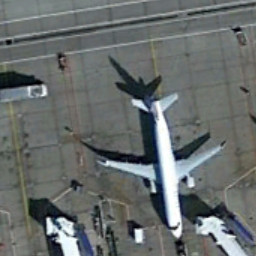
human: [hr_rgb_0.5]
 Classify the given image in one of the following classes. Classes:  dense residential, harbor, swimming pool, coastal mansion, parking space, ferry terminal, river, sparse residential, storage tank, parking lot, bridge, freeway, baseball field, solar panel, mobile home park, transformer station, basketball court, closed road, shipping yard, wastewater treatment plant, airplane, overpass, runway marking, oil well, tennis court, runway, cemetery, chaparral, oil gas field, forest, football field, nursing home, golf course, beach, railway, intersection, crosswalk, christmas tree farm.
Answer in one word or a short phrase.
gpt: airplane